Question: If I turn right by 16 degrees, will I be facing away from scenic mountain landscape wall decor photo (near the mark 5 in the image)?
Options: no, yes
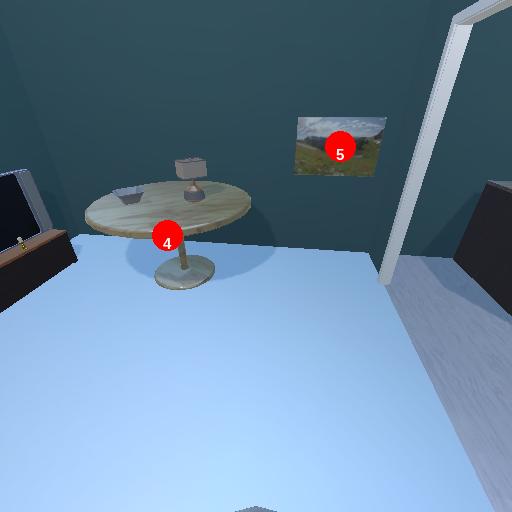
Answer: no